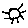
Label: sun